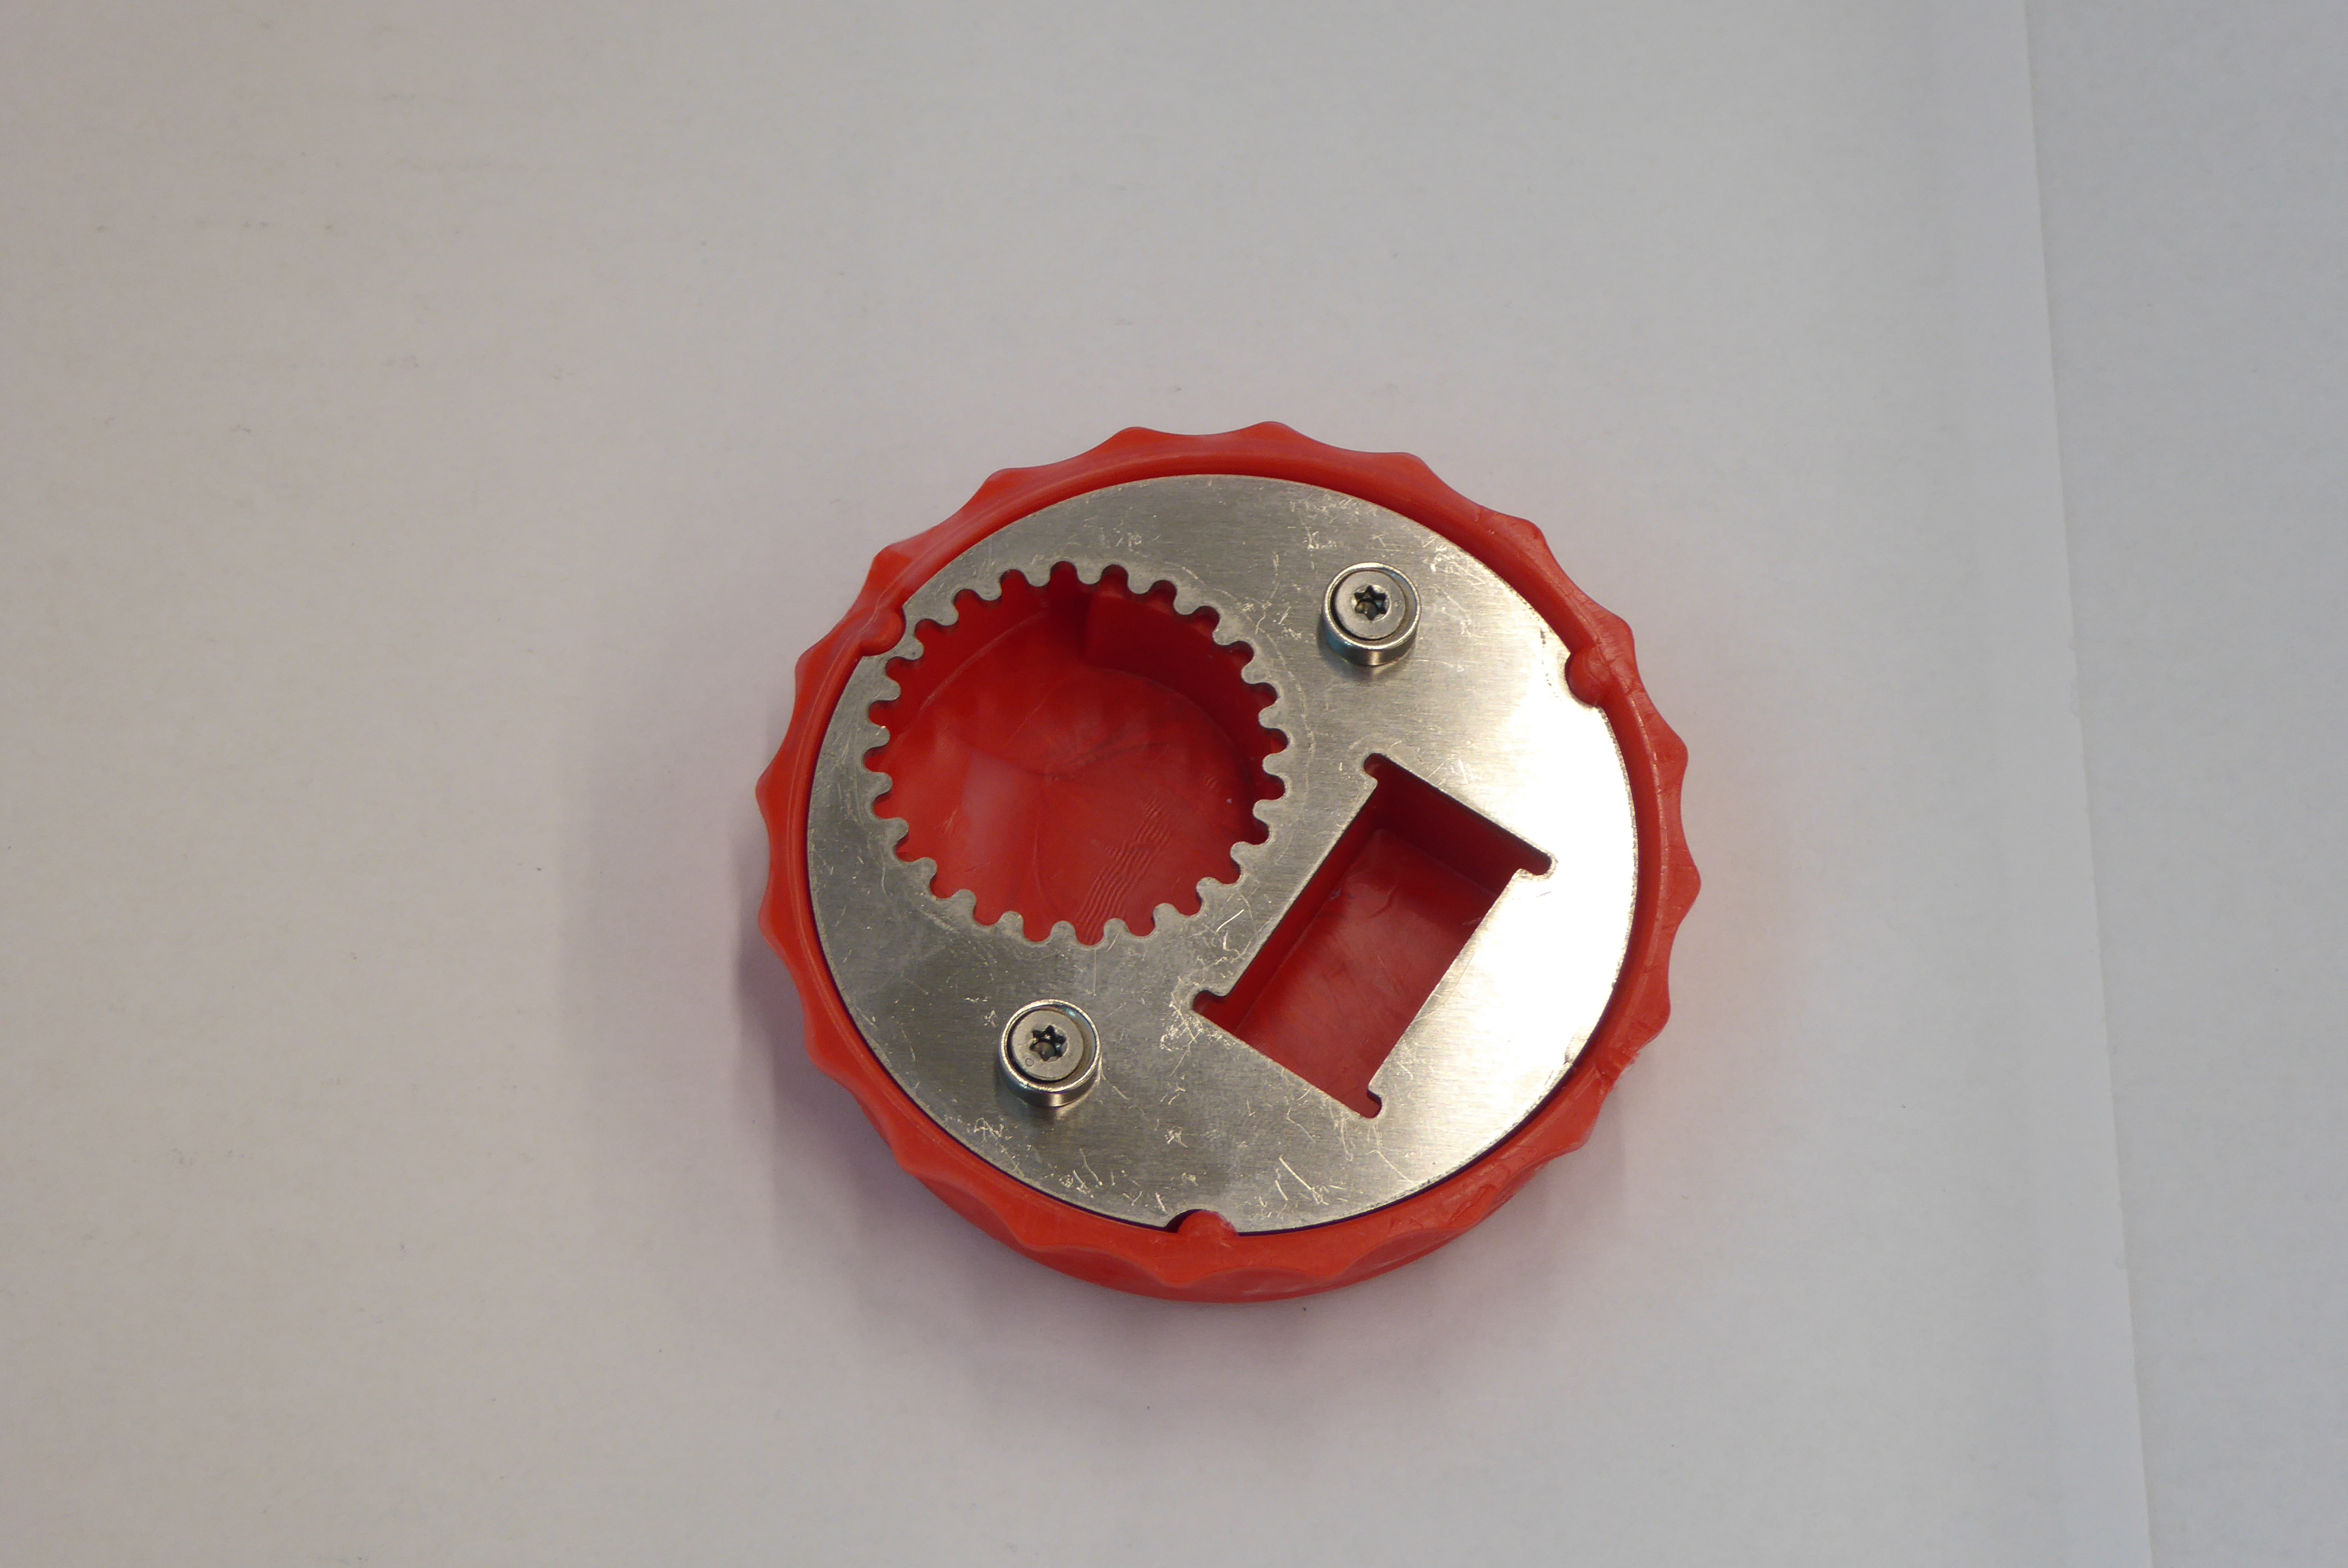
Label: Bottle Opener